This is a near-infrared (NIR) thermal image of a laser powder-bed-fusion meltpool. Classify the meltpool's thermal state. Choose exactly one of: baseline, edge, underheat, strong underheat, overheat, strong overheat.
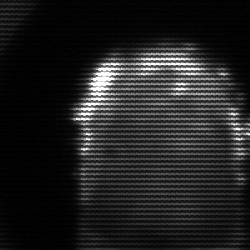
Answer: baseline